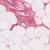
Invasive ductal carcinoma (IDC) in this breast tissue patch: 0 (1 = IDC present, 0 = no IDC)